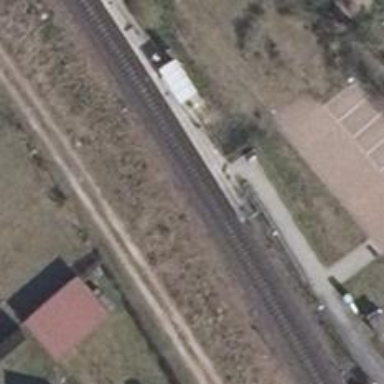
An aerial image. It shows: Public transport stop position along the railway.